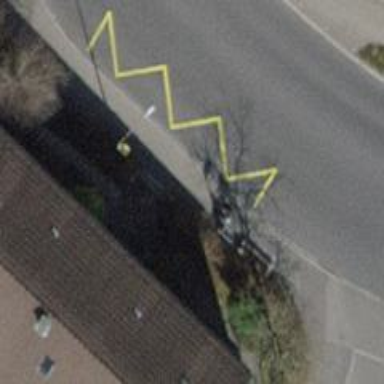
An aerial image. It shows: Platform for public transport on the road.